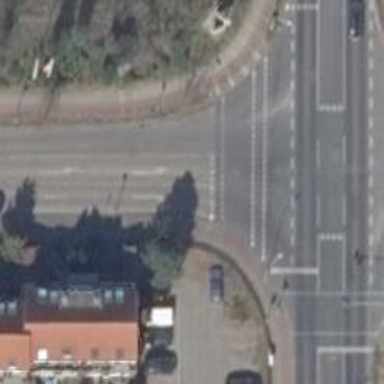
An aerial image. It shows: Road with traffic signals at crossing.